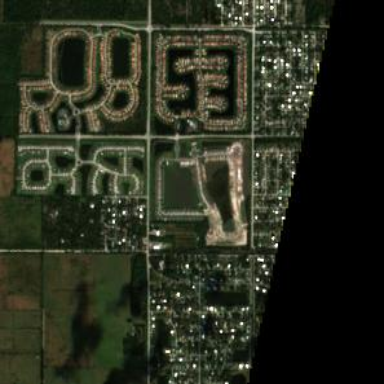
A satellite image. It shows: This residential area consists of single-family homes.